高三 · 计数
为了研究国民收入在国民之间的分配, 避免贫富过分悬殊, 美国统计学家劳伦茨提出了著名的劳伦茨曲线, 如图所示: 劳伦茨曲线为直线 $O L$ 时, 表示收入完全平等, 劳伦茨曲线为折线 $O K L$ 时,表示收入完全不平等记区域 $A$ 为不平等区域, $\mathrm{a}$ 表示其面积, $\mathrm{s}$ 为 $\triangle O K L$ 的面积. 将 $G i n i=\frac{a}{S}$,称为基尼系数. 对于下列说法:

(1) Gimi越小, 则国民分配越公平; (2)设劳伦茨曲线对应的函数为 $y=f(x)$, 则对 $\forall x \in(0,1)$, 均
有 $\frac{f(x)}{x}>1$; (3)若某国家某年的劳伦茨曲线近似为 $y=x^{2}\left(x \in[0,1)\right.$, , 则 $G i n i=\frac{1}{4}$;
(4)若某国家某年的劳伦茨曲线近似为 $y=x^{3}\left(x \in[0,1)\right.$, 则 Gini $=\frac{1}{2}$. $\frac{1}{2}$.其中不正确的是:
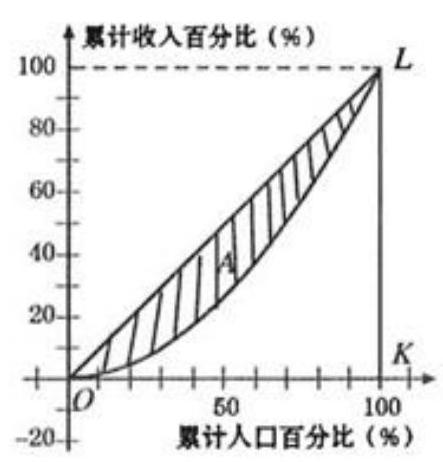
A. (1)(4)
B. (2)(3)
C. (1)(3) 4
D. (1)(2)(4)
答案: B
解析: 答案: B

【解析】 依题意当 $\mathrm{a}$ 越小时, $\quad G i n i=\frac{a}{S}$ 越小, 则国民分配越公平, 故(1)正确;

当收入完全平等时, 劳伦茨曲线为直线 $O L$, 此时 $\frac{f(x)}{x}=1$, 故(2)错误;

当劳伦茨曲线近似为 $y=x^{2}\left(x \in[0,11)\right.$ 时, $a=\int_{0}^{1}\left(x-x^{2}\right) d x=\left.\left(\frac{1}{2} x^{2}-\frac{1}{3} x^{3}\right)\right|_{0} ^{1}=\frac{1}{6}$,

$S_{\lrcorner O K L}=\frac{1}{2} \times 1 \times 1=\frac{1}{2}$, 所以 $G i n i=\frac{a}{S}=\frac{\frac{1}{6}}{\frac{1}{2}}=\frac{1}{3}$, 故(3)错误;

当劳伦茨曲线近似为 $y=x^{3}\left(x \in[0,1]\right.$ 时, $\quad a=\int_{0}^{1}\left(x-x^{3}\right) d x=\left.\left(\frac{1}{2} x^{2}-\frac{1}{4} x^{4}\right)\right|_{0} ^{1}=\frac{1}{4}$, $S_{\lrcorner O K L}=\frac{1}{2} \times 1 \times 1=\frac{1}{2}$, 所以 $G i n i=\frac{a}{S}=\frac{\frac{1}{4}}{\frac{1}{2}}=\frac{1}{2}$, 故(4)正确;故答案为: B

【分析】依题意, 利用微积分基本定理求出 $\mathrm{a}$ 的面积, 即可判断.